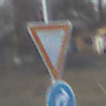
Verkehrszeichen: VorfahrtGewaehren
Zusatzzeichen unten: VorgeschriebeneFahrtrichtungRechts
Umgebung: Outdoor, Suburban
Tageszeit: SunriseSunset
Wetter: PartlyCloudy
Licht: Natural
Jahreszeit: Winter
Kontrast: MediumContrast